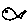
Label: fish